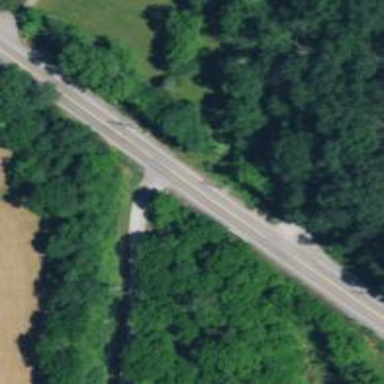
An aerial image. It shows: Trunk highway bridge with asphalt surface.